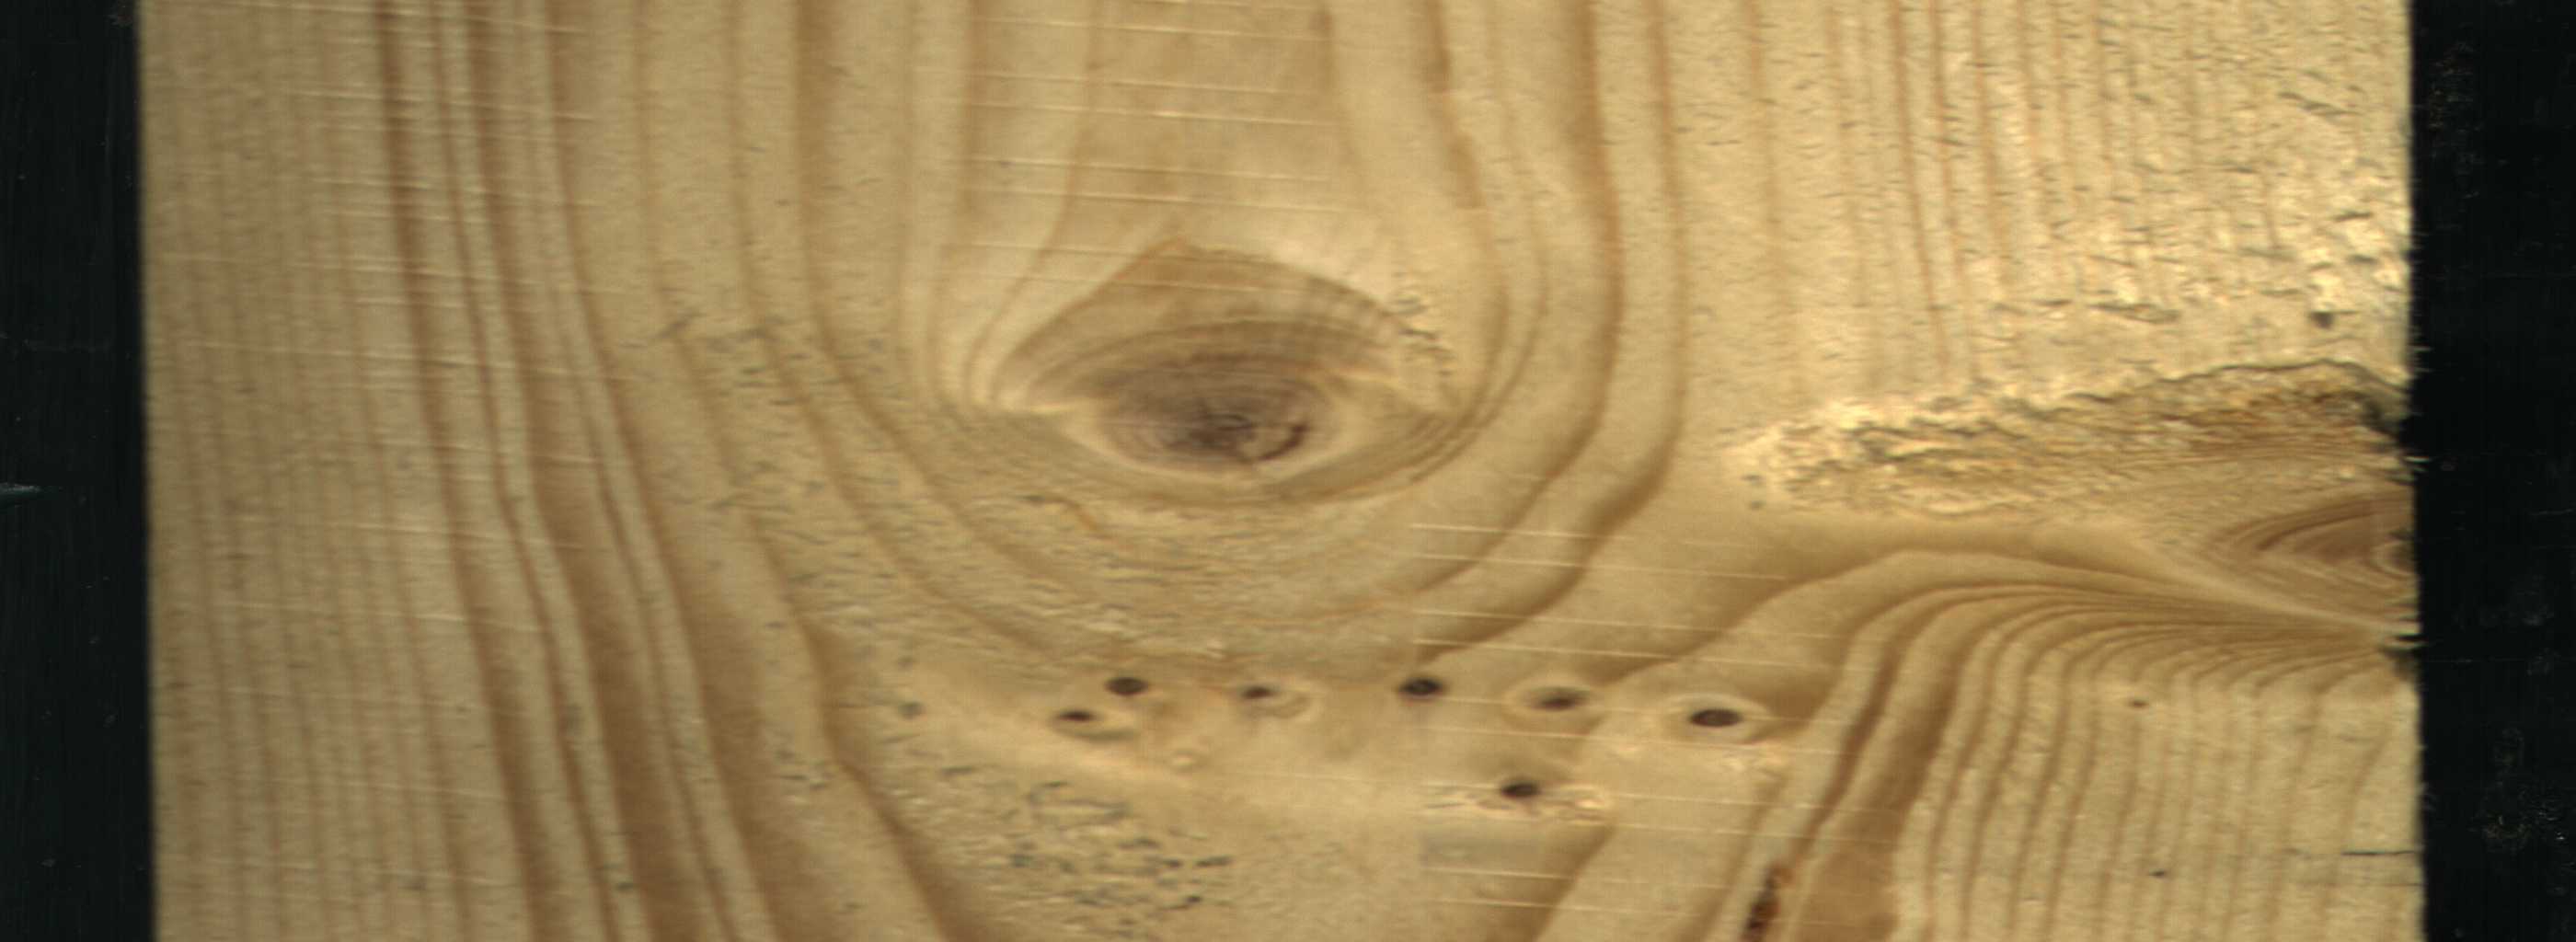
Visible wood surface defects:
resin
Live_Knot
Live_Knot
Live_Knot
Live_Knot
Live_Knot
Live_Knot
Live_Knot
Live_Knot
Live_Knot